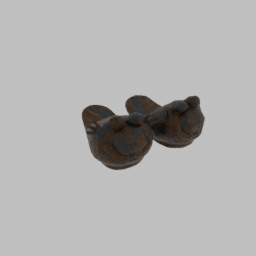
Label: people